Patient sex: F
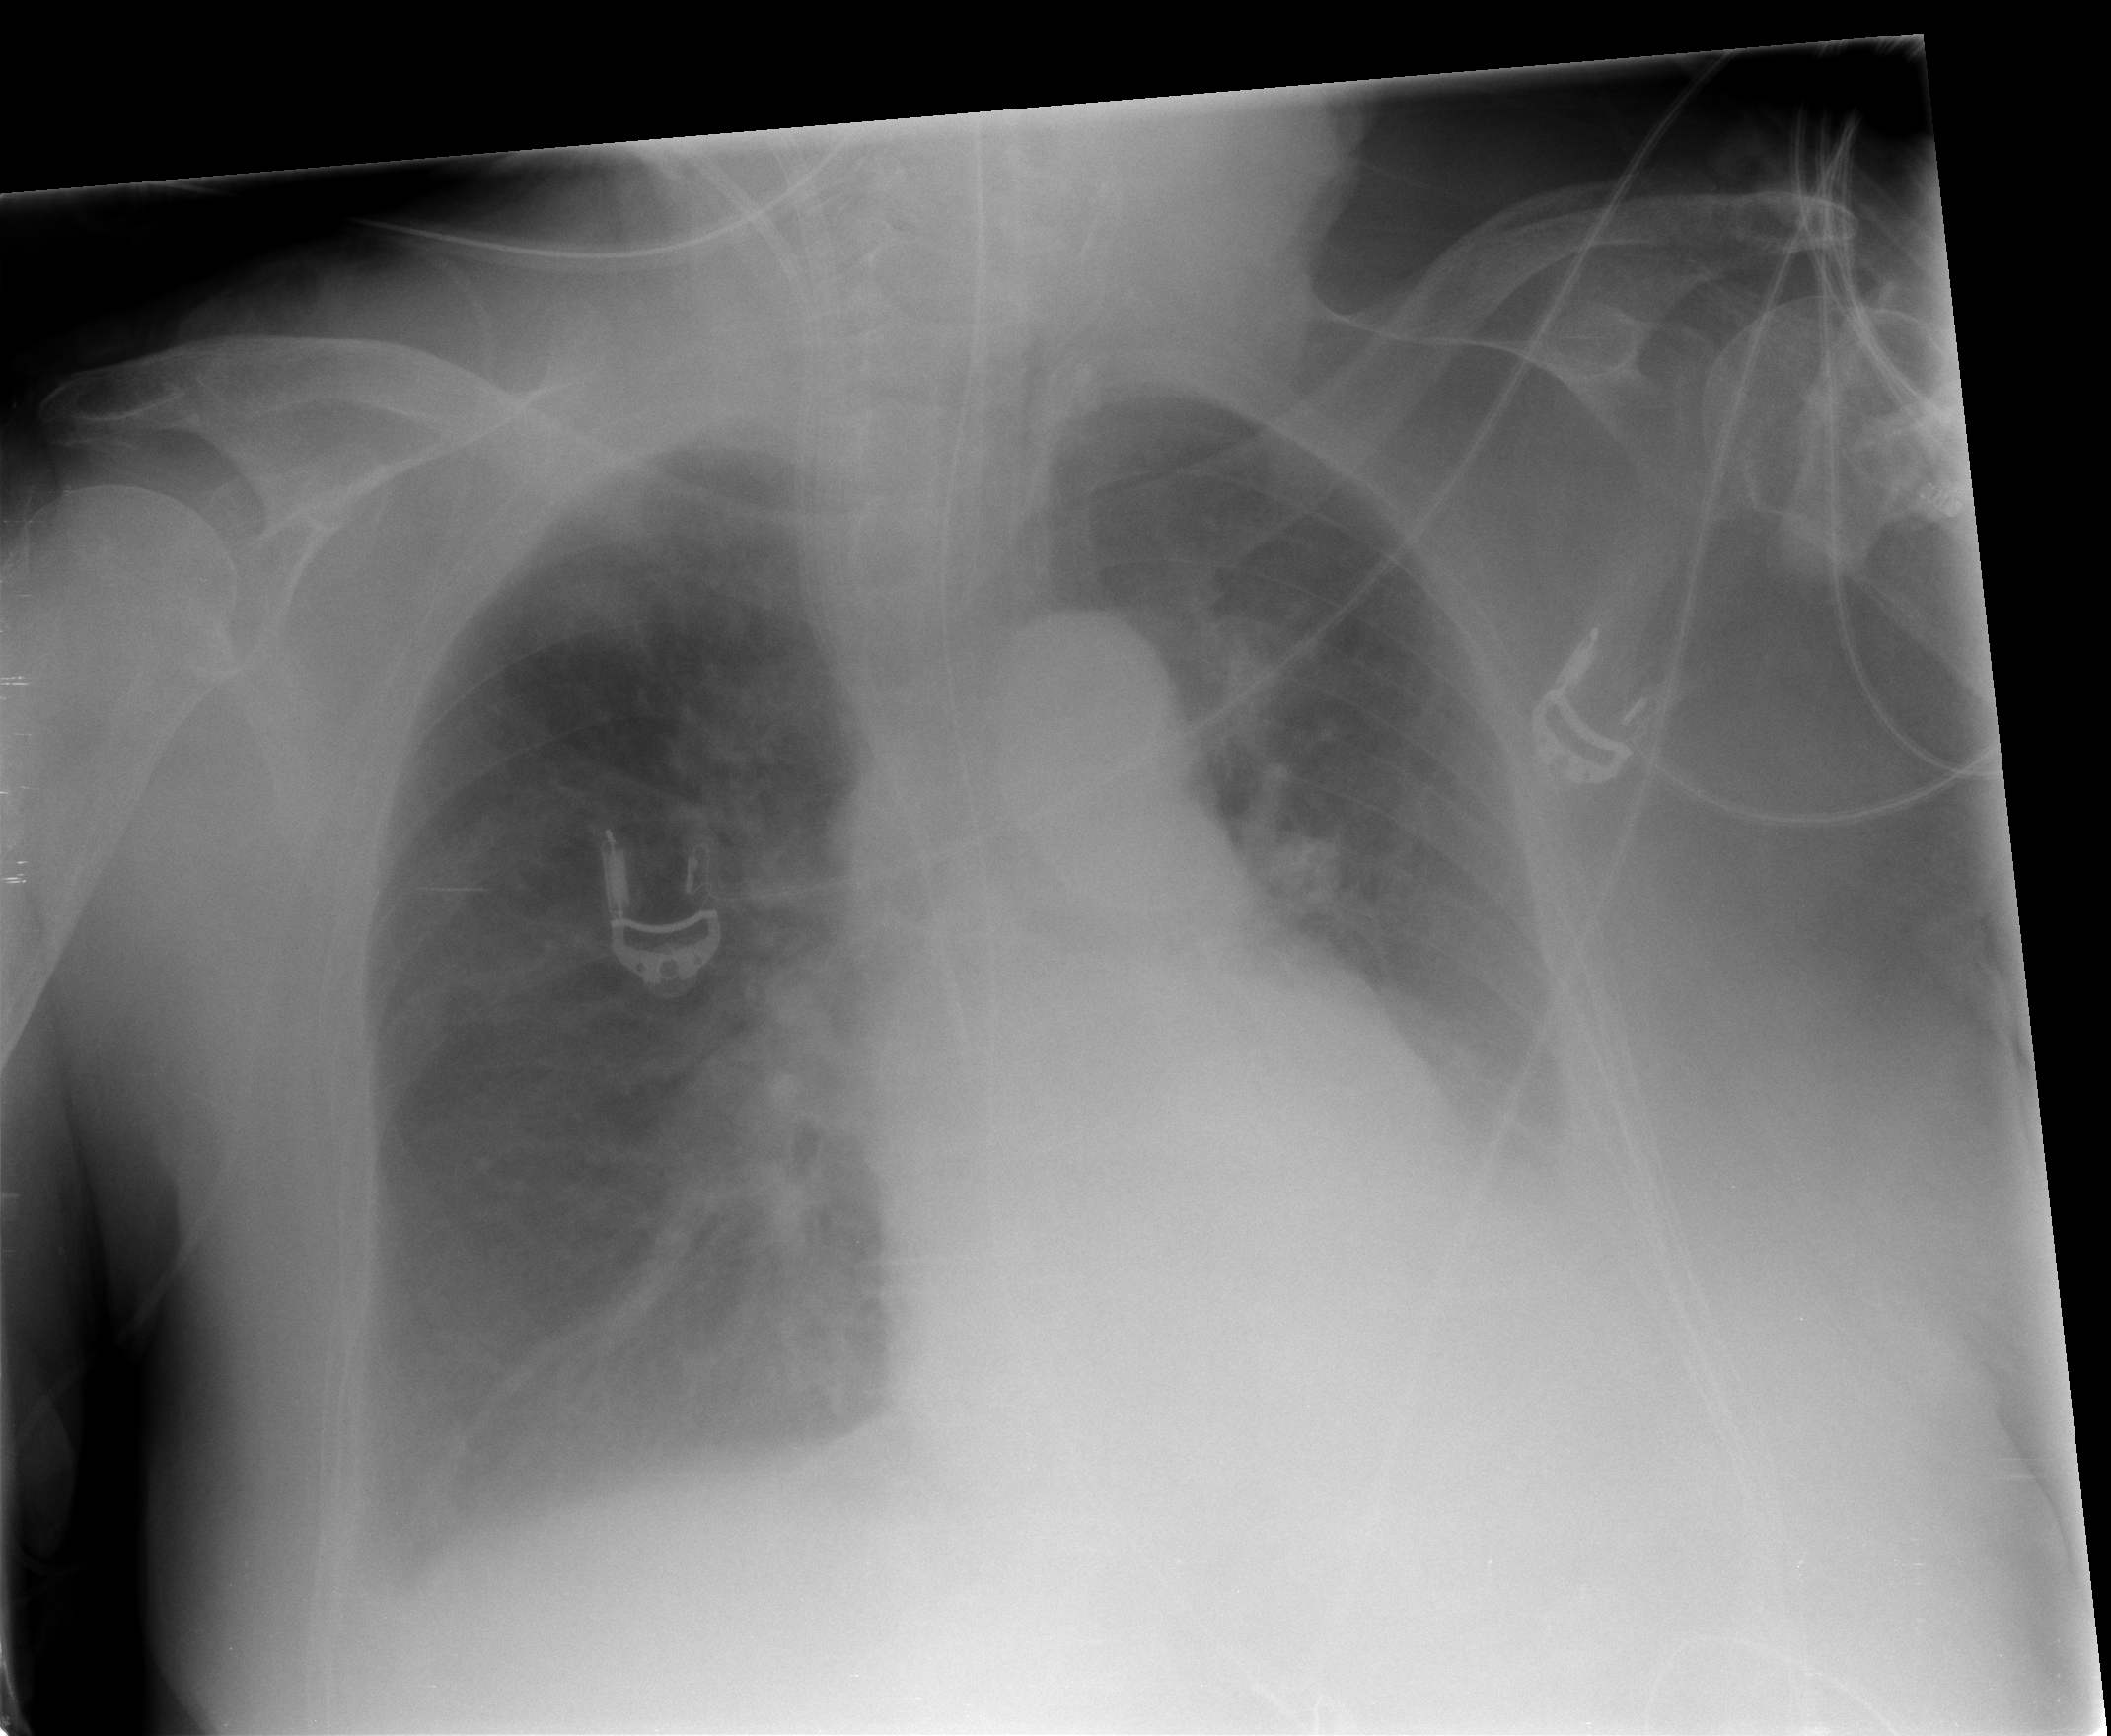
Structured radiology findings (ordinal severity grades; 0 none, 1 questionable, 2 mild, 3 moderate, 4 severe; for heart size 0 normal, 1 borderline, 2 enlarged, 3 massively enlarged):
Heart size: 2
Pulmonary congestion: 1
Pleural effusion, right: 2
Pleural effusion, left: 2
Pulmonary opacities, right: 0
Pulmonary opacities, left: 0
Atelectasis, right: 2
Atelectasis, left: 2